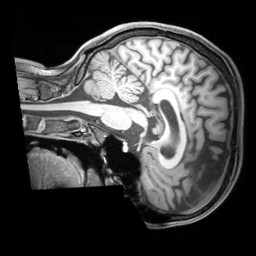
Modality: T1w
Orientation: sagittal
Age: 21
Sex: female
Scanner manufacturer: siemens
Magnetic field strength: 3 T
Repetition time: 1.97 s
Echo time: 0.00206 s